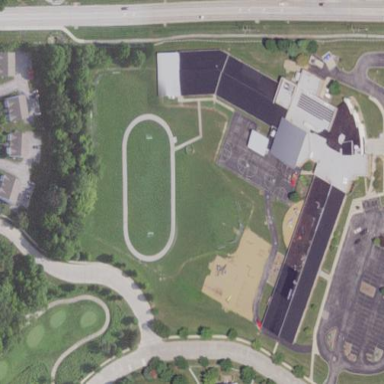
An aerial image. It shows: School.